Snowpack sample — Buffalo Mountain, Silverthorne, Colorado, USA (2/22/26, 2:02 PM MST)
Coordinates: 39.622, -106.113
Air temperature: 33 °F
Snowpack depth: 63 cm
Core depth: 30 cm
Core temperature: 26.6 °F
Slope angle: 11°, slope face: 116°
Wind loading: low
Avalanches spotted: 0
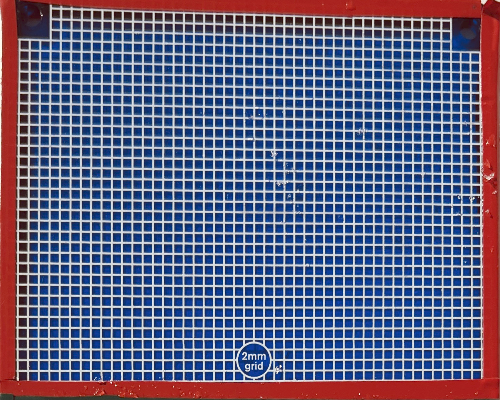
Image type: profile
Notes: In a firebreak similar to site 1, minimal wind loading with no spotted avalanches (not many faces in view though)